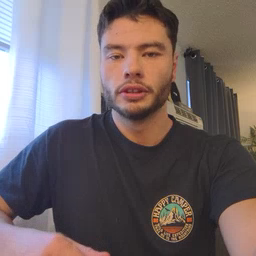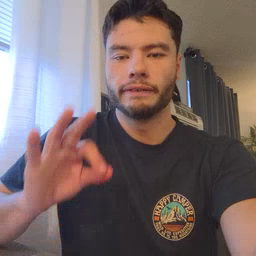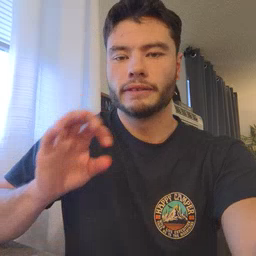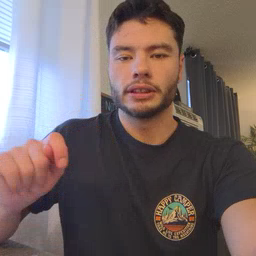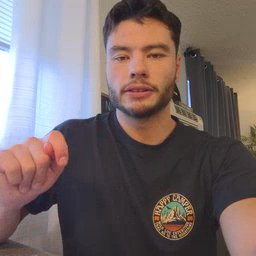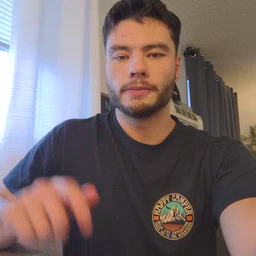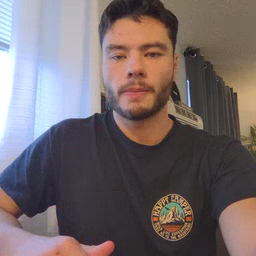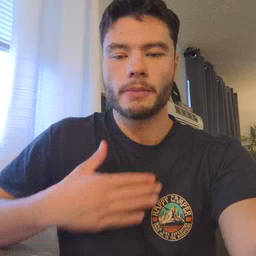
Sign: feet